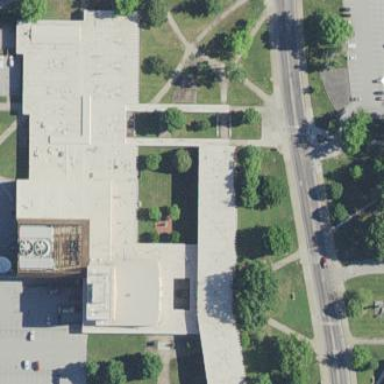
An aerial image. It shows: View of university building.